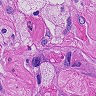
Metastatic tissue present: yes